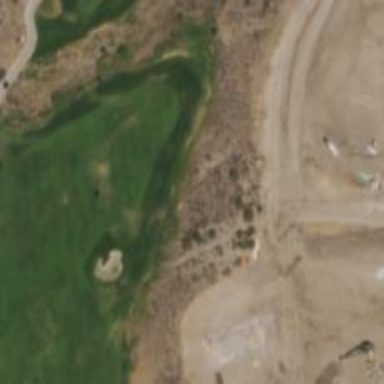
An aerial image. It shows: Service road used as golf cart path.